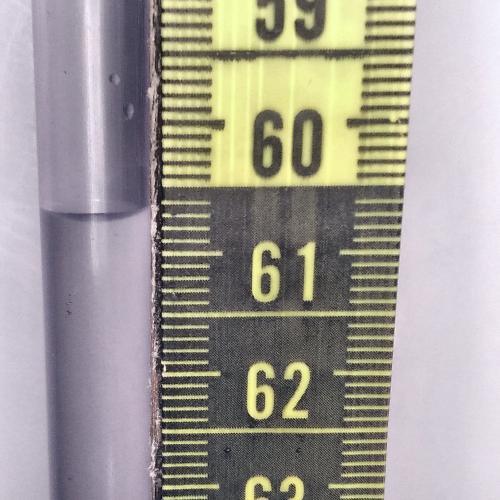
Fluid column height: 60.7 cm